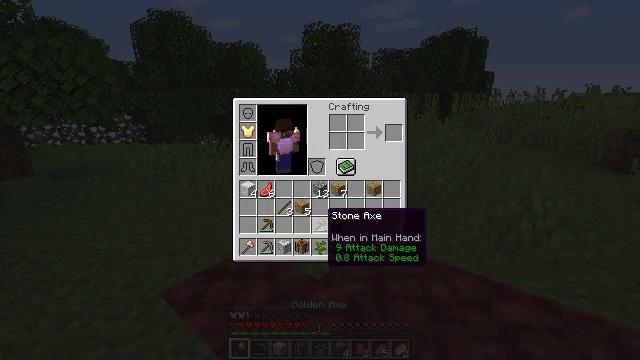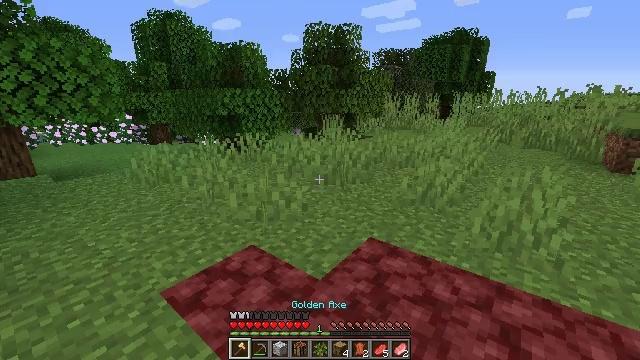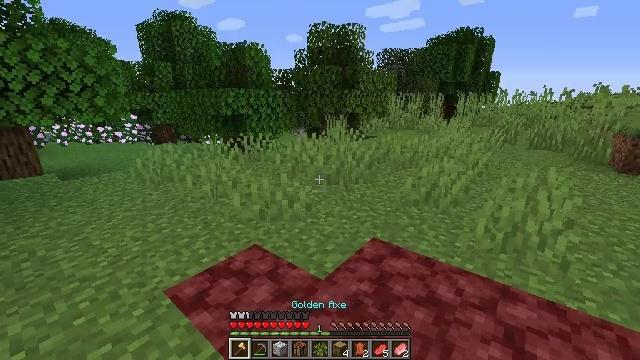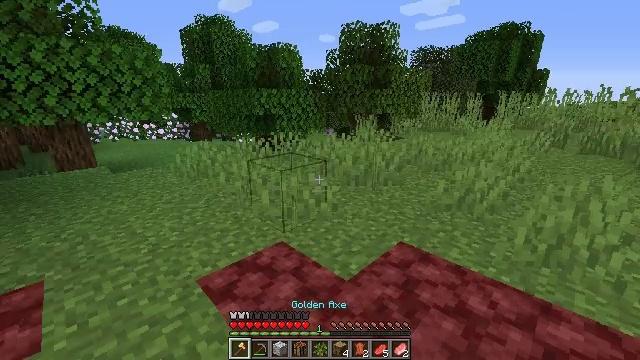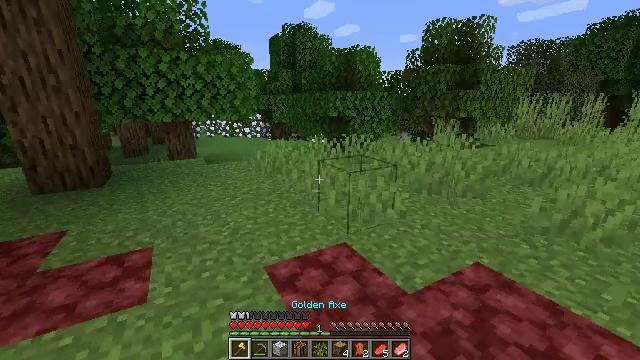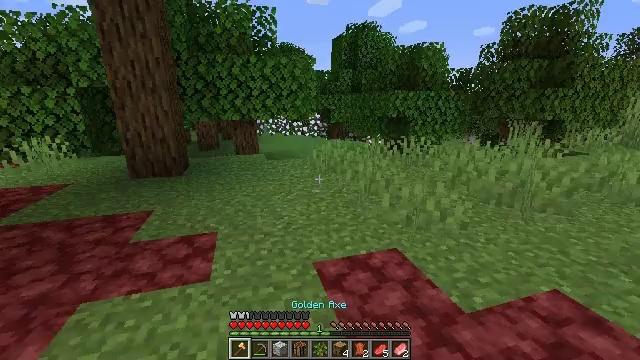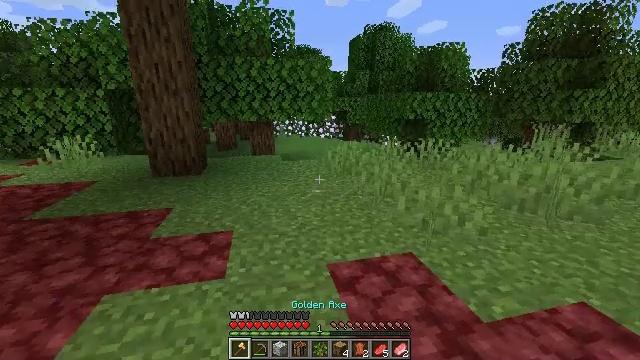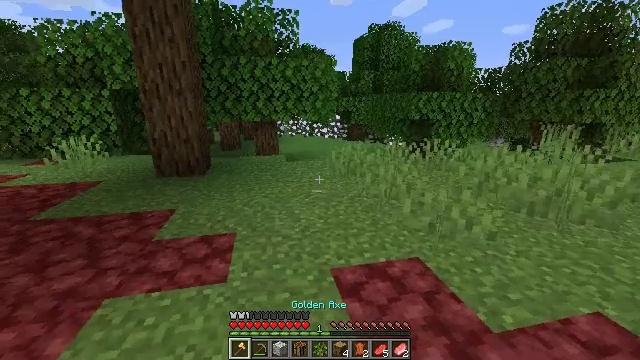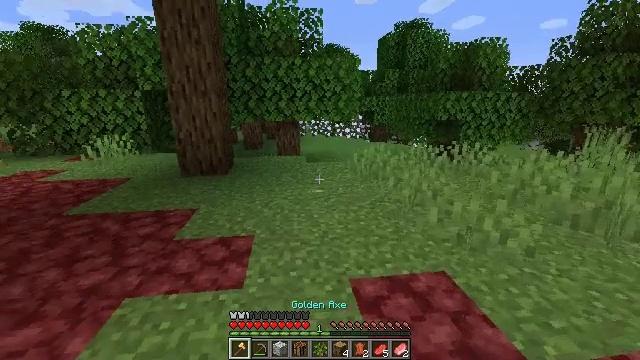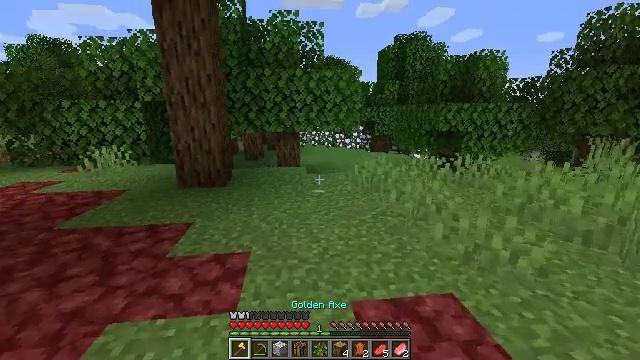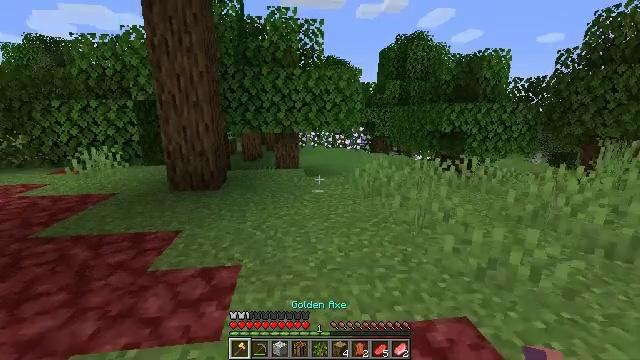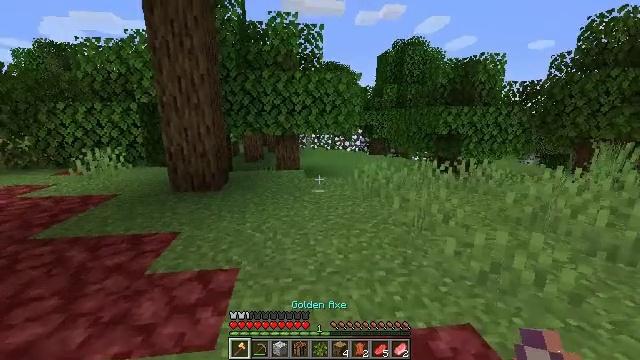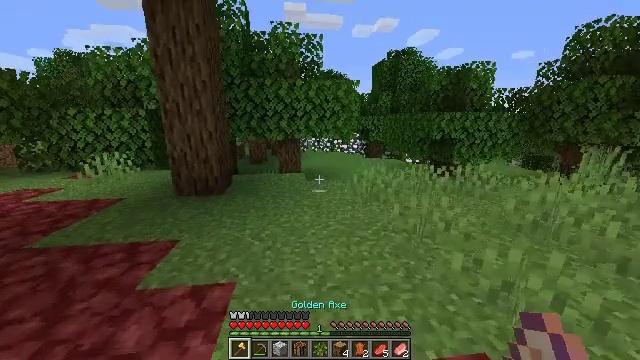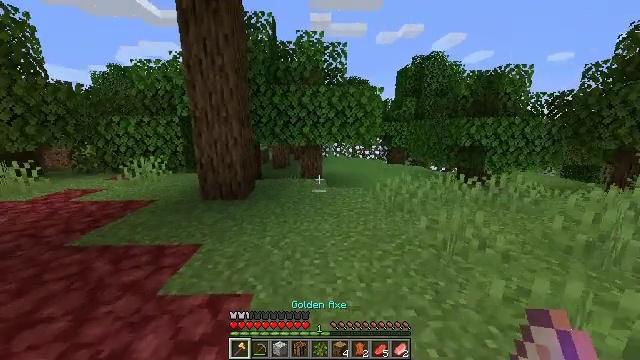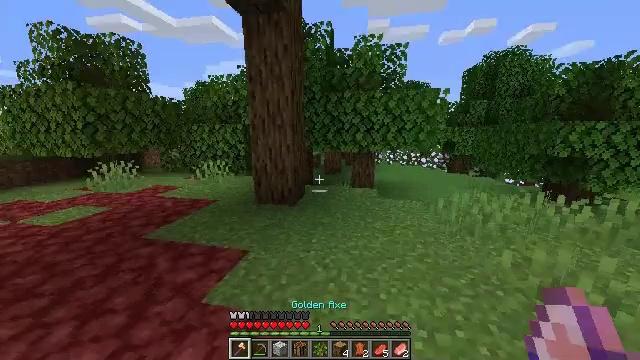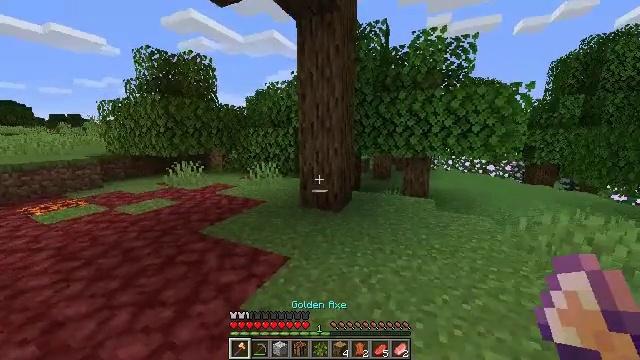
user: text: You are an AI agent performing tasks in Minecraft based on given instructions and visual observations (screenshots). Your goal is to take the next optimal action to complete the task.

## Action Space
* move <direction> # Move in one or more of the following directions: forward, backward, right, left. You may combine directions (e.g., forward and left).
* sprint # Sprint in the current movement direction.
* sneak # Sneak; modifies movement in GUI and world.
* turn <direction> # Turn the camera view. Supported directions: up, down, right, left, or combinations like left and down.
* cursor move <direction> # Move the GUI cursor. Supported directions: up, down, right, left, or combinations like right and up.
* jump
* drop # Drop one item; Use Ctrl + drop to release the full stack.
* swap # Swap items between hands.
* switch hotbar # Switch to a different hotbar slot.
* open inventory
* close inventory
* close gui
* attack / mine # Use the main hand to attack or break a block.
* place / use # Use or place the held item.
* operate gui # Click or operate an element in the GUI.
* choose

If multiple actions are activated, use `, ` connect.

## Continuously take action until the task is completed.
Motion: motion action
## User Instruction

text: Mine the oak log.
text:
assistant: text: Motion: no_op
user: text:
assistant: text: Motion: no_op
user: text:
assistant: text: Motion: turn left
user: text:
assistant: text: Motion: turn left
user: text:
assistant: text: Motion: turn left
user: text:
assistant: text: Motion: turn left
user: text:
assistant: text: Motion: move forward
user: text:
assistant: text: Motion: move forward, turn left
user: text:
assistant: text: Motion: move forward, turn up
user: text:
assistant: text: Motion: move forward, sprint
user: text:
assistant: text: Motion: move forward, sprint
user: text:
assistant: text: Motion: move forward, sprint
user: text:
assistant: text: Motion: move forward, sprint, turn left and up
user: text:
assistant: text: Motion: move forward, sprint, turn left and up
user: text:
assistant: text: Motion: move forward, sprint, turn left
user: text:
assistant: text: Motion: move forward, sprint, turn left
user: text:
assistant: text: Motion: move forward, sprint, turn left and up
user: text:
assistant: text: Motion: move forward, sprint
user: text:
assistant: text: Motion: move forward, sprint
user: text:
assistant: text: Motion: move forward, sprint, turn up
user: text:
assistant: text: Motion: move forward, sprint, turn right and up
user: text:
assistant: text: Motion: move forward, turn right and up
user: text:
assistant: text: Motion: move forward
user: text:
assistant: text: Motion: move forward, turn right and up
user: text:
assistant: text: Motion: move forward, turn up
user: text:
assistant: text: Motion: move forward, turn right and up, attack / mine
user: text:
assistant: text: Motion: move forward, turn up, attack / mine
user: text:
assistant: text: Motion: move forward, turn up, attack / mine
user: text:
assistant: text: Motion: move forward, attack / mine
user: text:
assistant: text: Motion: attack / mine